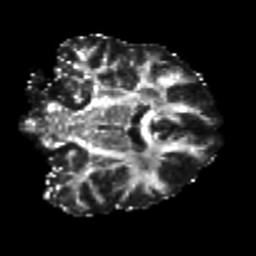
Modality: FA
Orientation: coronal
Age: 26
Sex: female
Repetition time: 8.4 s
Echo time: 0.09 s